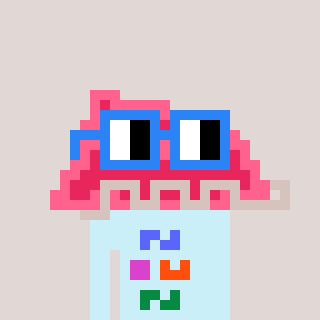
a pixel art character with square blue glasses, a retainer-shaped head and a cold-colored body on a warm background